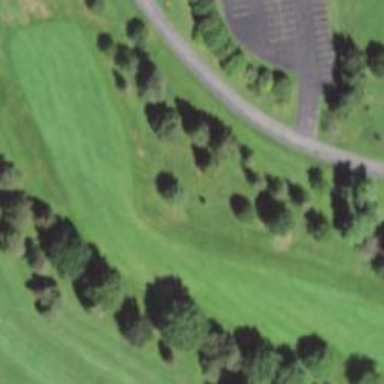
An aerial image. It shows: Golf hole.